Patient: sex M, age 46
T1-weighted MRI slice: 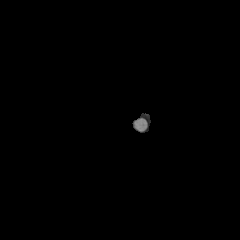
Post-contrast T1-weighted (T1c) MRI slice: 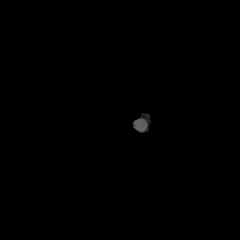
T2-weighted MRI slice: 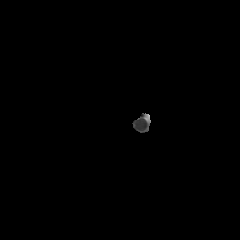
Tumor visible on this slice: no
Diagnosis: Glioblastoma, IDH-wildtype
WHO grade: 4